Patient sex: M
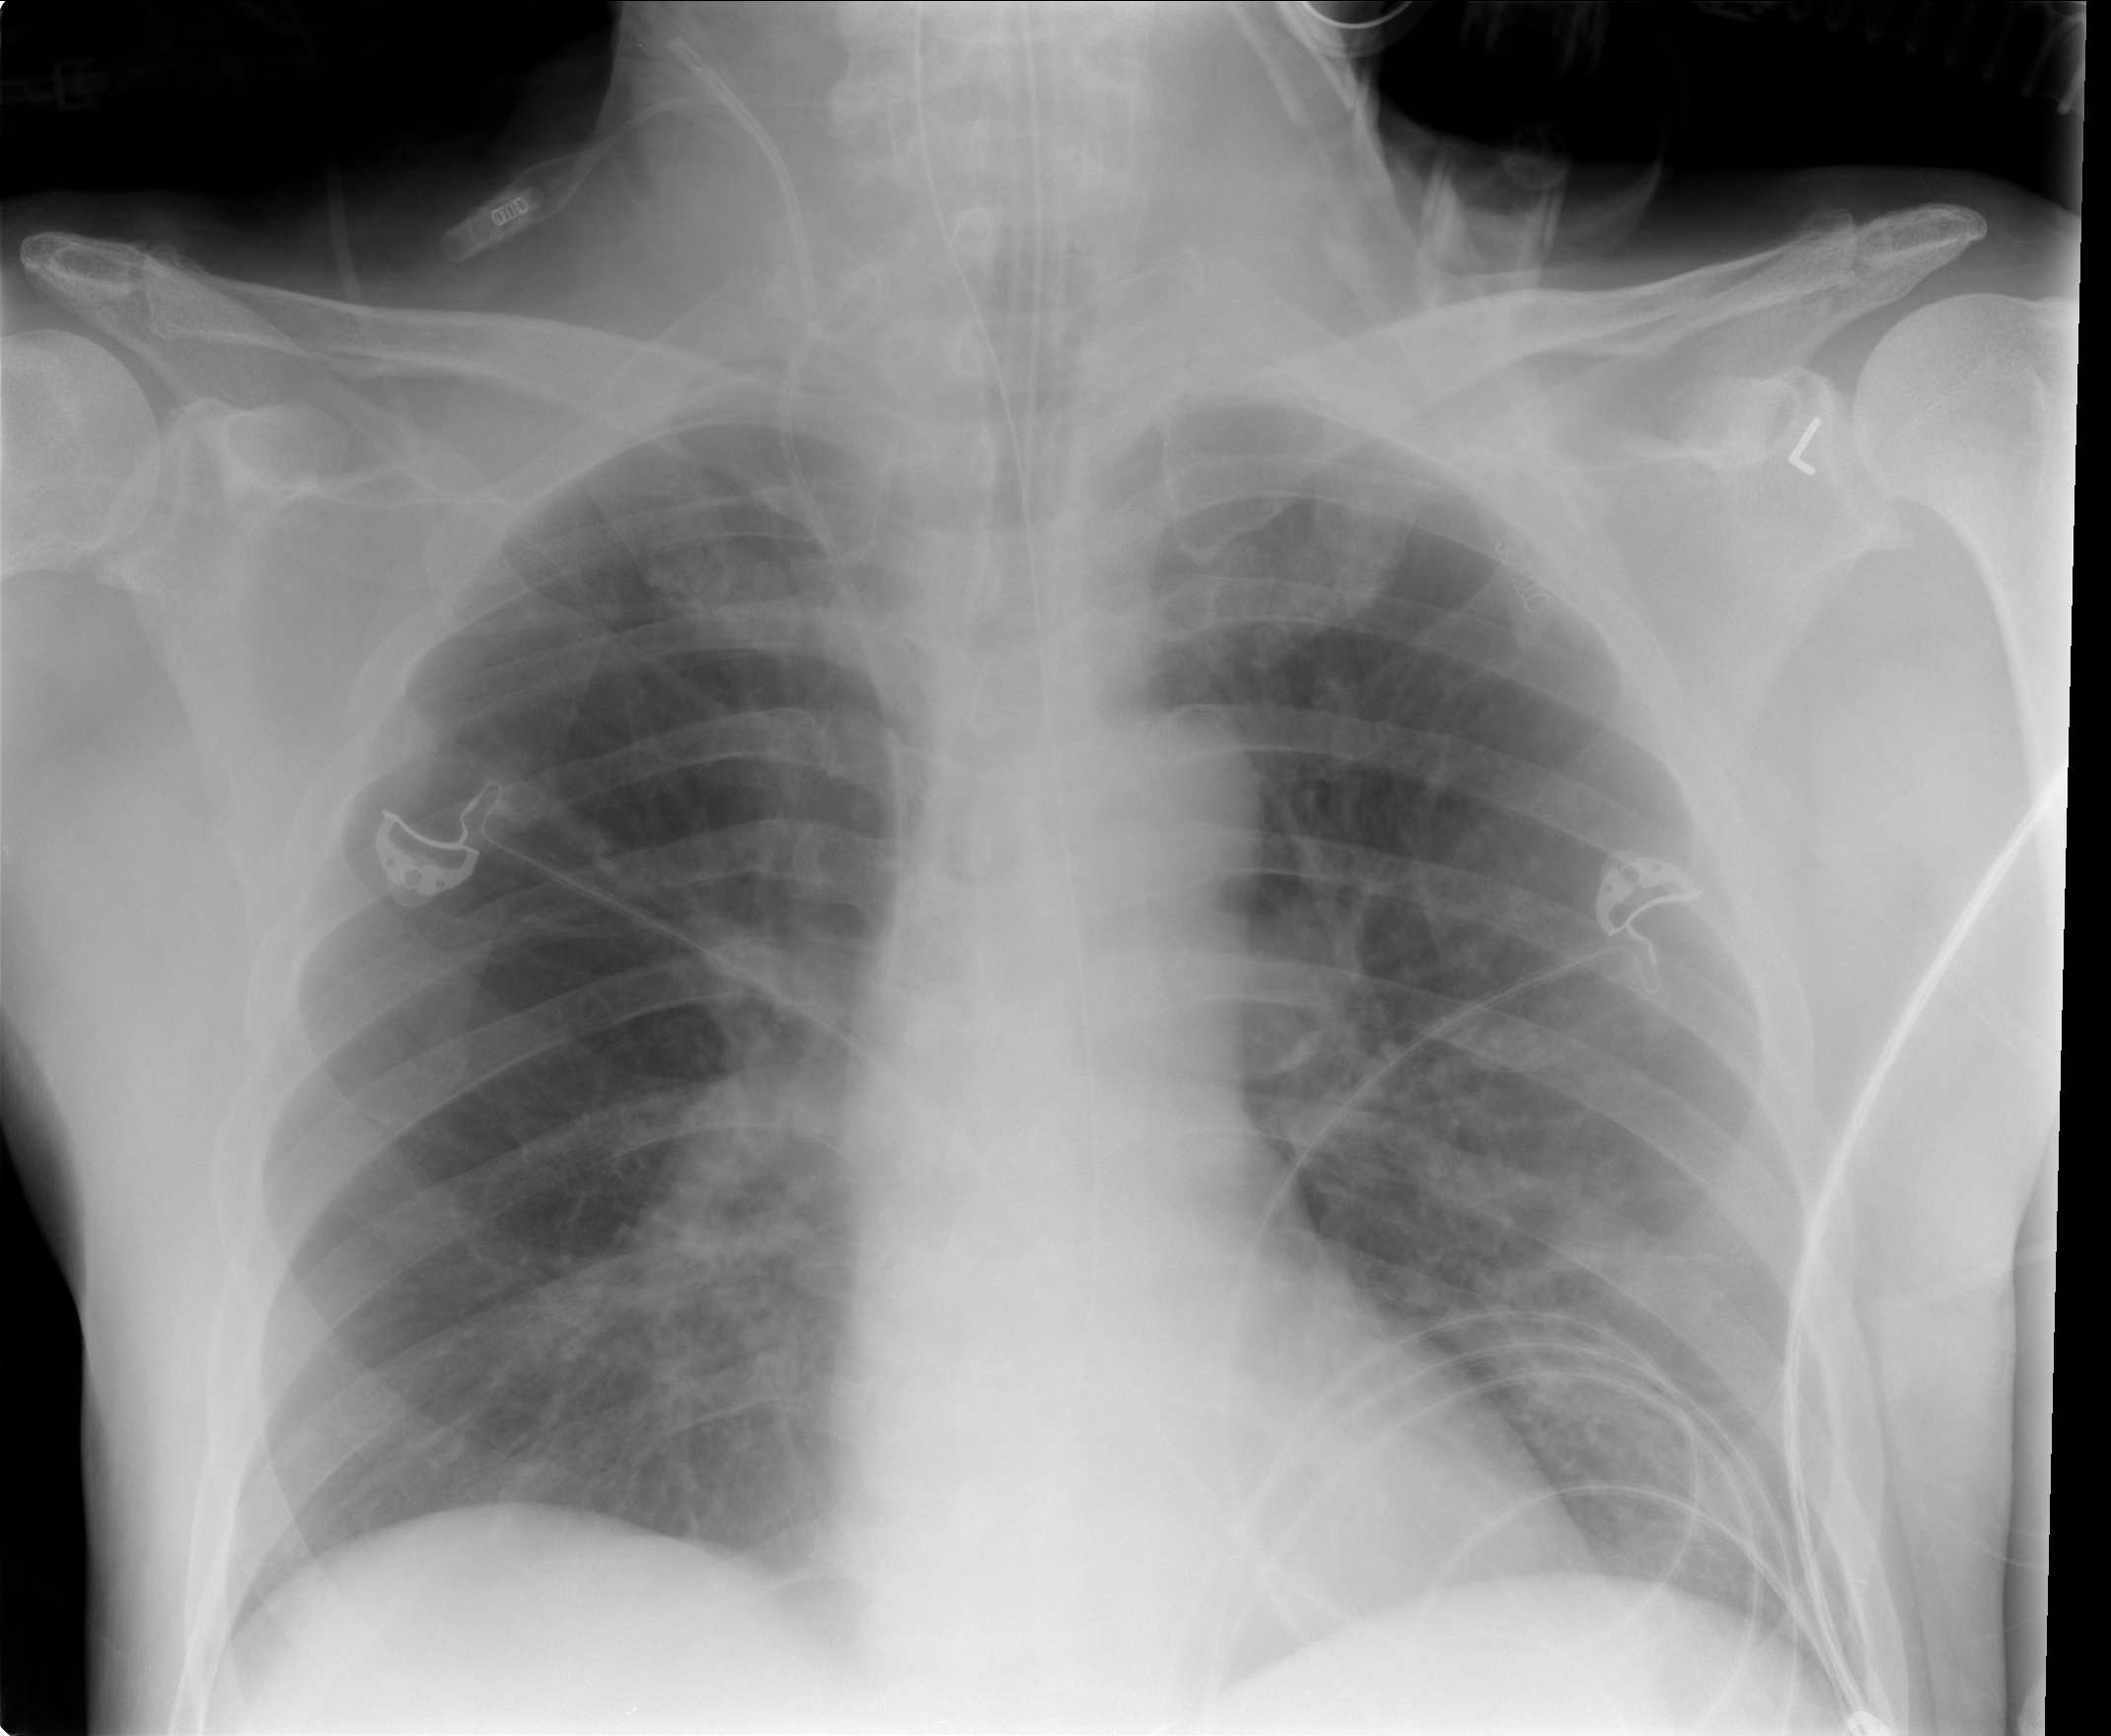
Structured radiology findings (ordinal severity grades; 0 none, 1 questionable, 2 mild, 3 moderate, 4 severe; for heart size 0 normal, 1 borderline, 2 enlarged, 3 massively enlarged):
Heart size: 0
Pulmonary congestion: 2
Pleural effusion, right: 0
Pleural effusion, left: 0
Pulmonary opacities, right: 0
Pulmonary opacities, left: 0
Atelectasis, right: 0
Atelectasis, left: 0